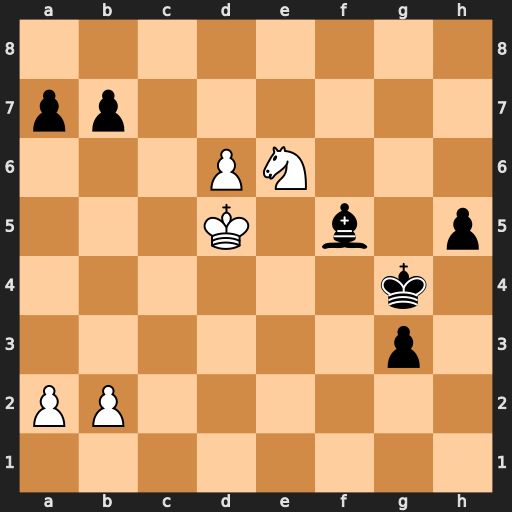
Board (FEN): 8/pp6/3PN3/3K1b1p/6k1/6p1/PP6/8
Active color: w
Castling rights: -
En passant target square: -
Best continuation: d7 Bxe6+ Kxe6 g2 d8=Q